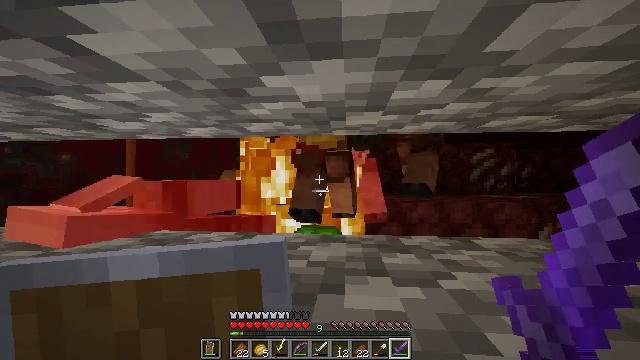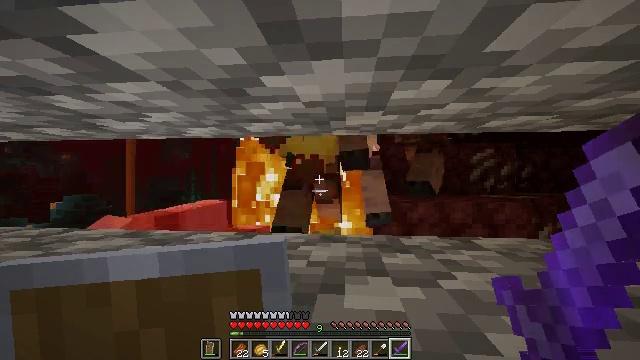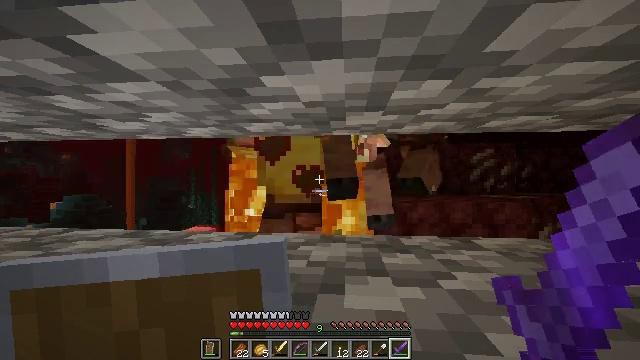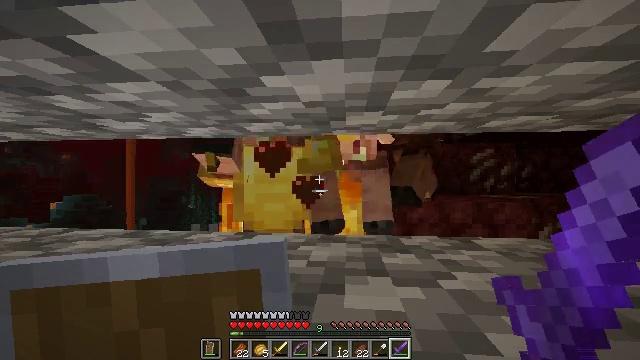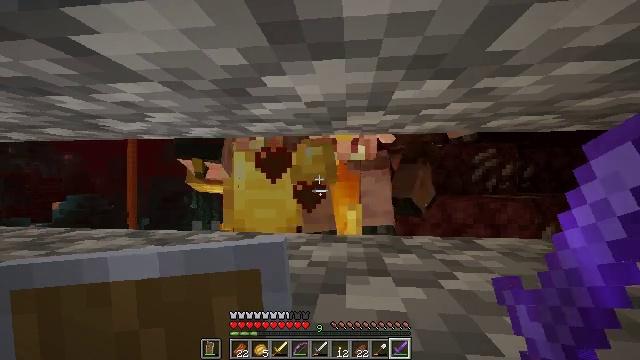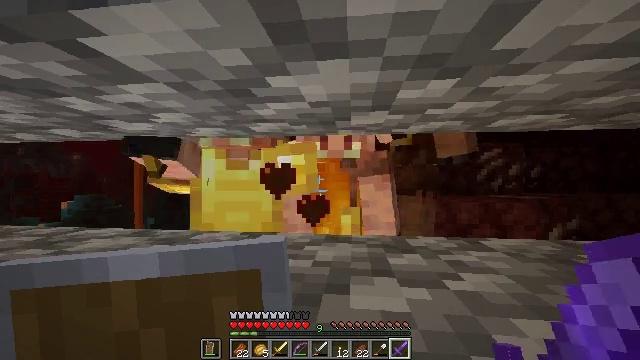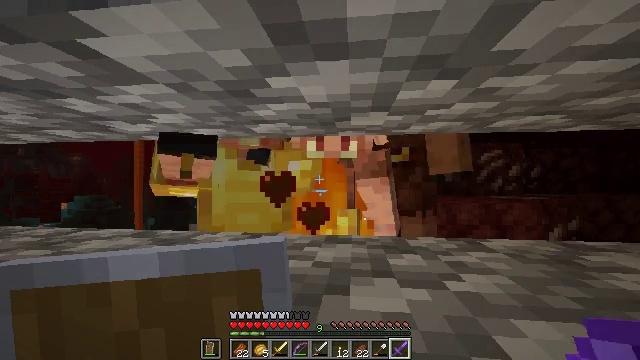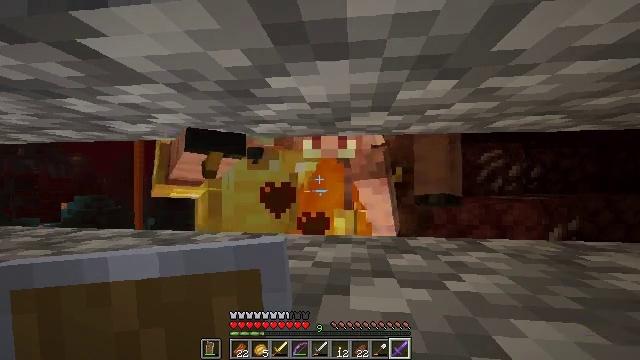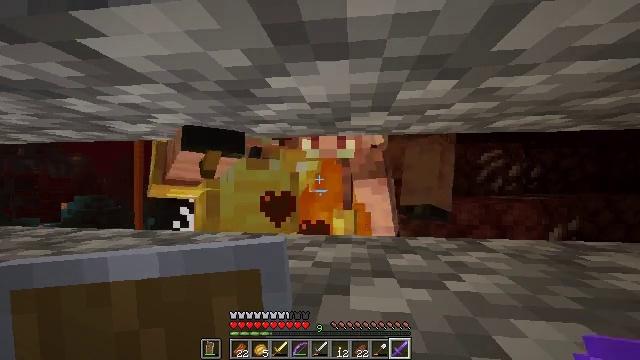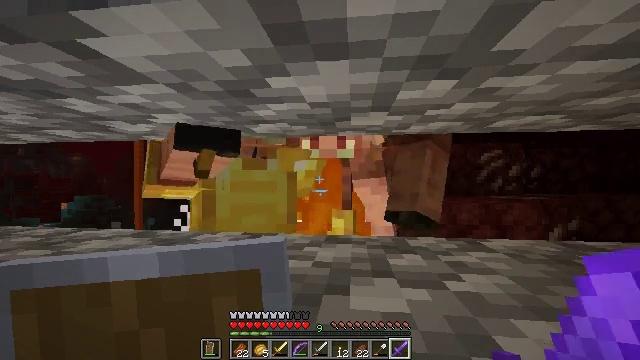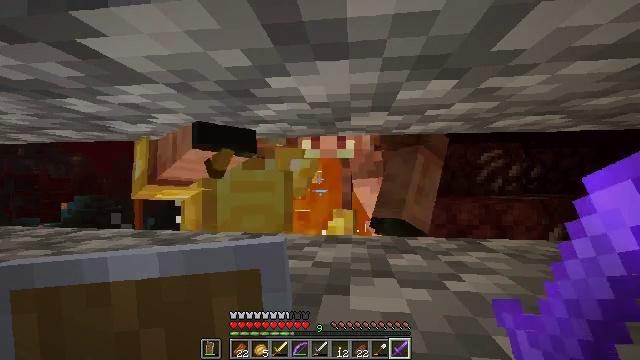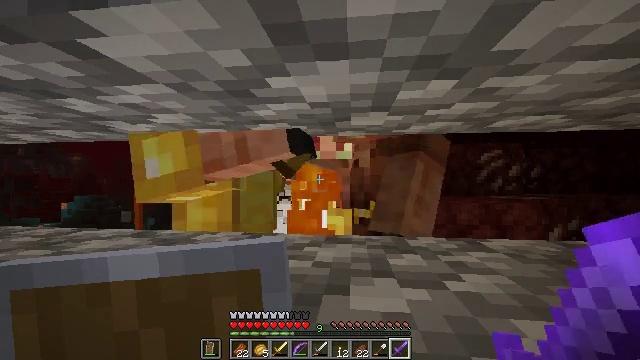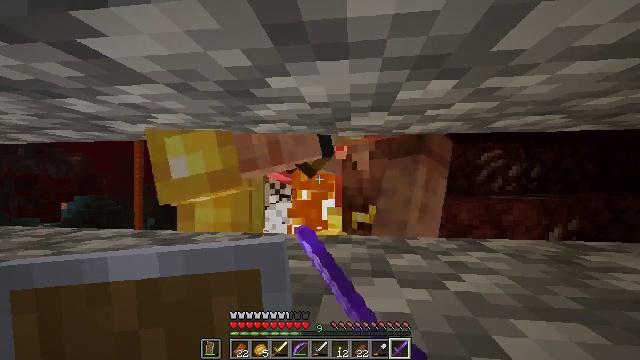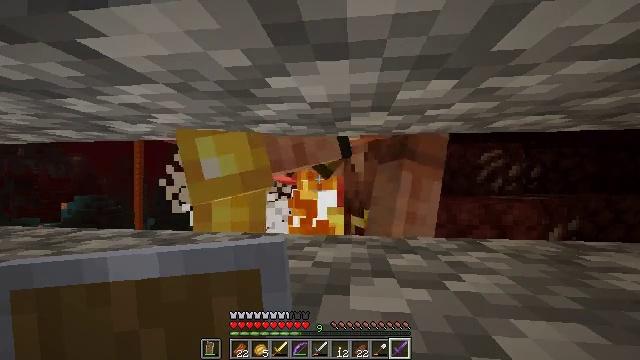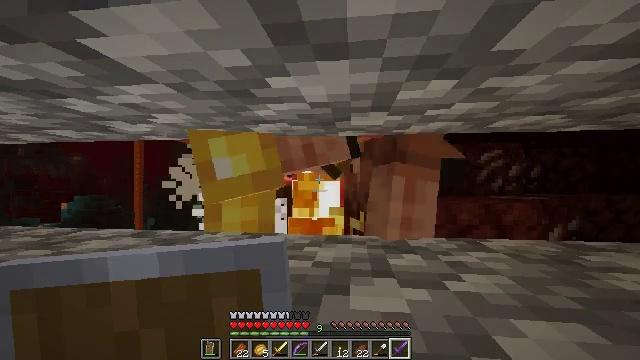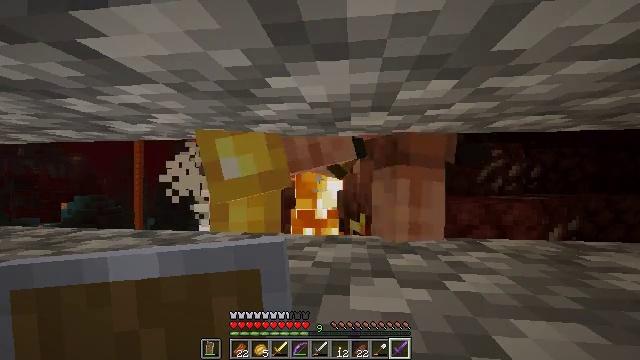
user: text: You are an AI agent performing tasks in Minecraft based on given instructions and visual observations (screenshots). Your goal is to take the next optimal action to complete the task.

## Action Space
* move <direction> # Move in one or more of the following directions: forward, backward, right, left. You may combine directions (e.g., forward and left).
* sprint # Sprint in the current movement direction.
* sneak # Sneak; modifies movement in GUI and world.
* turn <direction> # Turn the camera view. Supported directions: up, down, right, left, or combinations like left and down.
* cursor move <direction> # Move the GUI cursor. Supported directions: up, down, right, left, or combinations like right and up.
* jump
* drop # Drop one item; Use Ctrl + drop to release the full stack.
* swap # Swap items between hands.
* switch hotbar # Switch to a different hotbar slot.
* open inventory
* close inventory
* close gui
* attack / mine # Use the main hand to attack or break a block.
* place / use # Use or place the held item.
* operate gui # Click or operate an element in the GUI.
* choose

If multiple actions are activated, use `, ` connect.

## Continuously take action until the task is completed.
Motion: motion action
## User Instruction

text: Combat the piglin.
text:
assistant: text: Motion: sneak
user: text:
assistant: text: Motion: sneak
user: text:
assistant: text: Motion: sneak
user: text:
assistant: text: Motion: sneak
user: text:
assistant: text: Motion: sneak
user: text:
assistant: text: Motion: sneak
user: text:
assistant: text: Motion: sneak
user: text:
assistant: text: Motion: sneak
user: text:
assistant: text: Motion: sneak
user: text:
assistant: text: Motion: sneak
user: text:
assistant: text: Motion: sneak, attack / mine
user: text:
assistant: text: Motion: sneak, attack / mine
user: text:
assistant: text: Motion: sneak, attack / mine
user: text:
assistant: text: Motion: sneak, attack / mine
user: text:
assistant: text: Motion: sneak, attack / mine
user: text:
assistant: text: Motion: sneak
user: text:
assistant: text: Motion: sneak
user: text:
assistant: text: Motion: sneak
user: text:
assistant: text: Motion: sneak
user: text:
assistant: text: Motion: sneak
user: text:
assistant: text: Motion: sneak
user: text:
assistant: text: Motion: sneak
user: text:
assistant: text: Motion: sneak
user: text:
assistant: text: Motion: sneak
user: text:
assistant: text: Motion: sneak
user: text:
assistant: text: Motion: sneak
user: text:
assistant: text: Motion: sneak
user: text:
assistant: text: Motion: sneak
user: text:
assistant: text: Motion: sneak
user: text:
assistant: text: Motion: sneak